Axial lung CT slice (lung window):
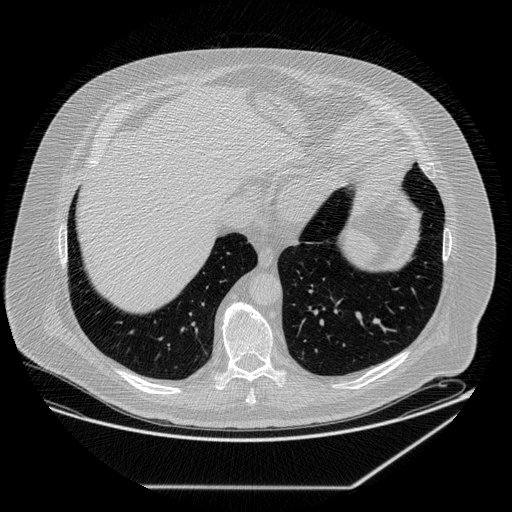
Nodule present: no